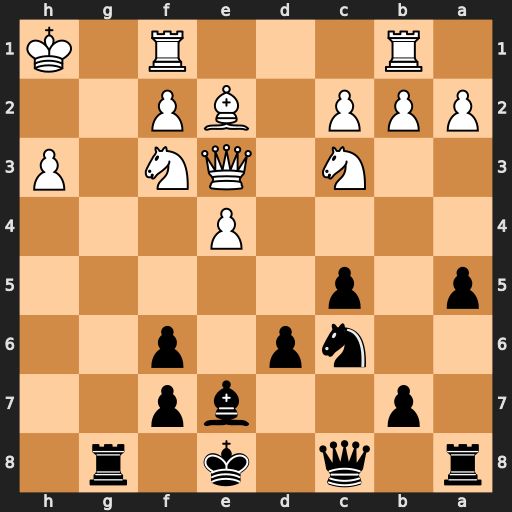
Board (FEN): r1q1k1r1/1p2bp2/2np1p2/p1p5/4P3/2N1QN1P/PPP1BP2/1R3R1K
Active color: b
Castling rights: q
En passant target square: -
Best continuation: Qxh3+ Nh2 Qg2#